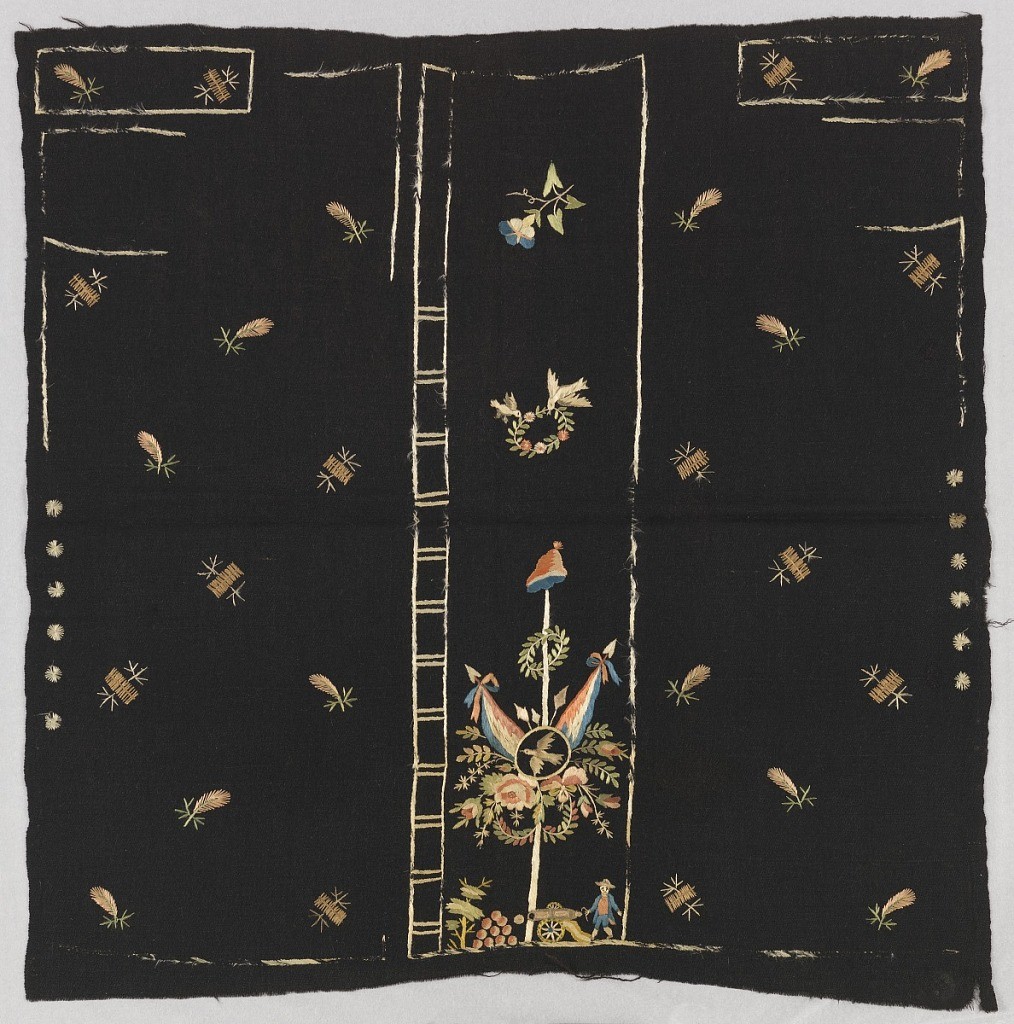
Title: Uncut waistcoat
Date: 1790–1792
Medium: silk on wool Technique: 2/2 twill embroidered in stem and satin stitches
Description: Uncut waistcoat in black wool embroidered in multicolored silk. Pattern consists of revolutionary motifs like a Liberty Pole with flags surmounted by the Phrygian bonnet. At the bottom, a man fires a cannon.